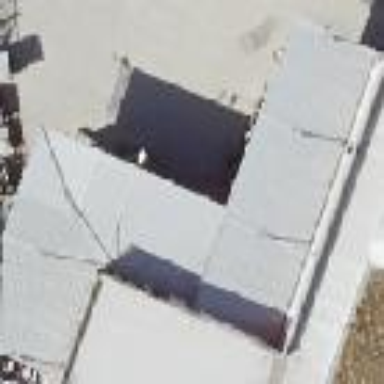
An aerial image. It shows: View of roof of building.